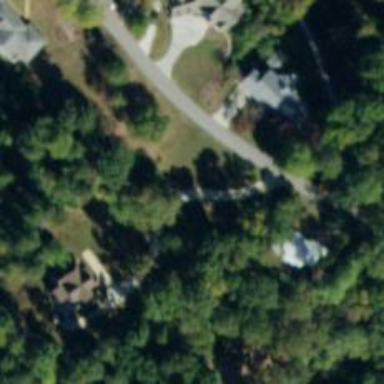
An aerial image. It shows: Driveway.